Question: I wanted to know the different eclipse shortcuts available like when we wanted to write this
'System.out.println();' then we simply write 'syso' and hit 'ctrl+space'
then we get System.out.println();.I do not want shortcuts like for copy ctrl+c or to cut ctrl +X
screenshot of templates

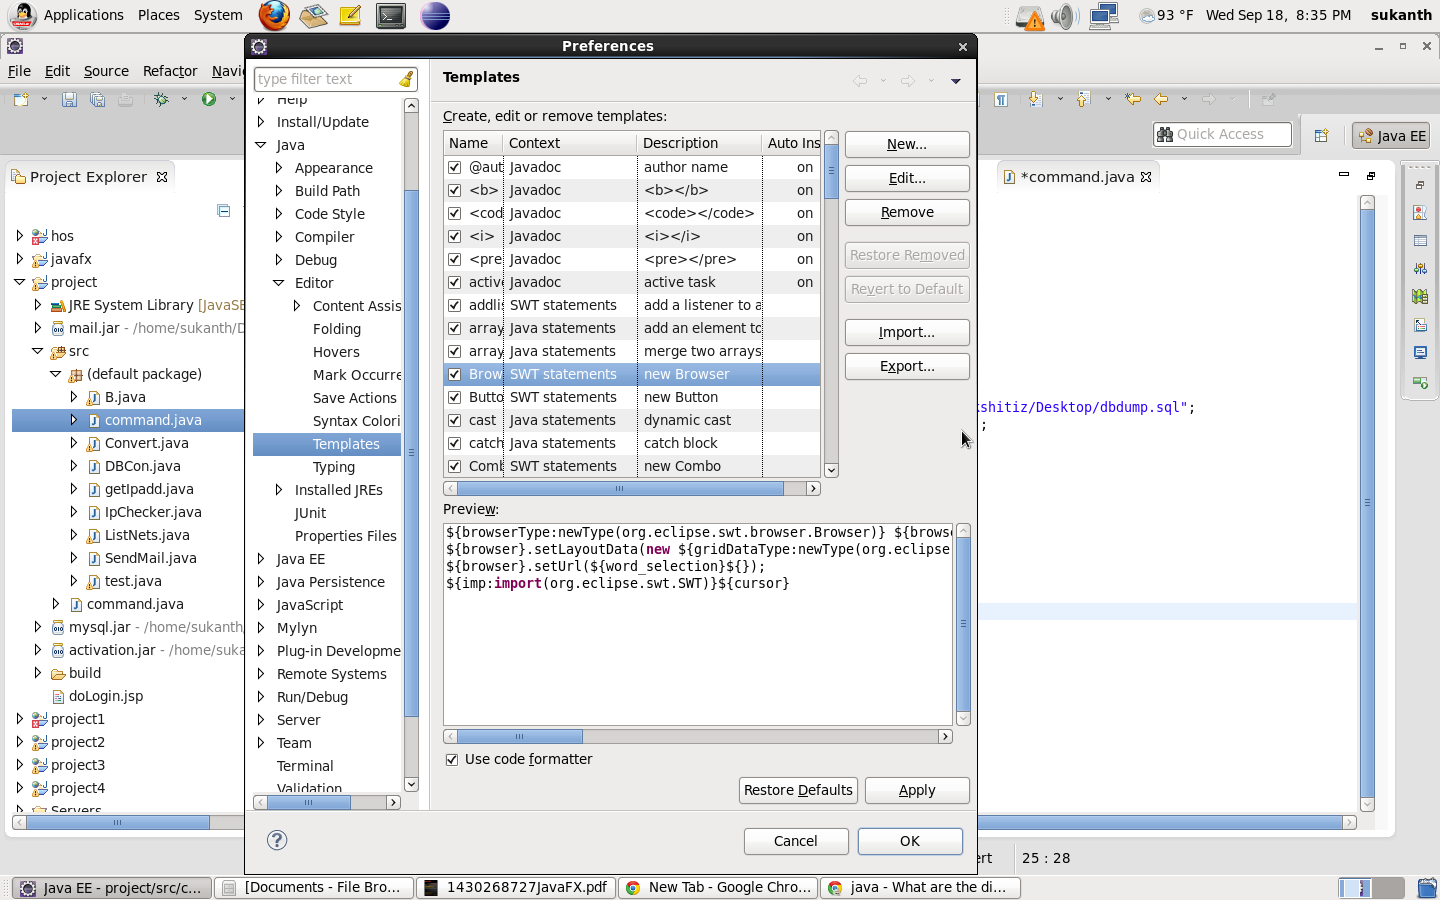
Answer: These are called "editor templates", and you can see the full list in
'''
Window --> Preferences --> Java --> Editor --> Templates
'''
You can also create your own there, with various placeholders, e.g. I have one 'isequalto' defined like this:
'''
${:importStatic(org.fest.assertions.api.Assertions.assertThat)}assertThat(${actual}).isEqualTo(${expected});
'''
This will automatically add a static import and add cursor positions that can be navigated to with TAB. This can be invoked by typing 'isequalto' (or just 'ise') and ctrl+SPACE.
For a try/catch bock, just type 'try' and ctrl+SPACE.